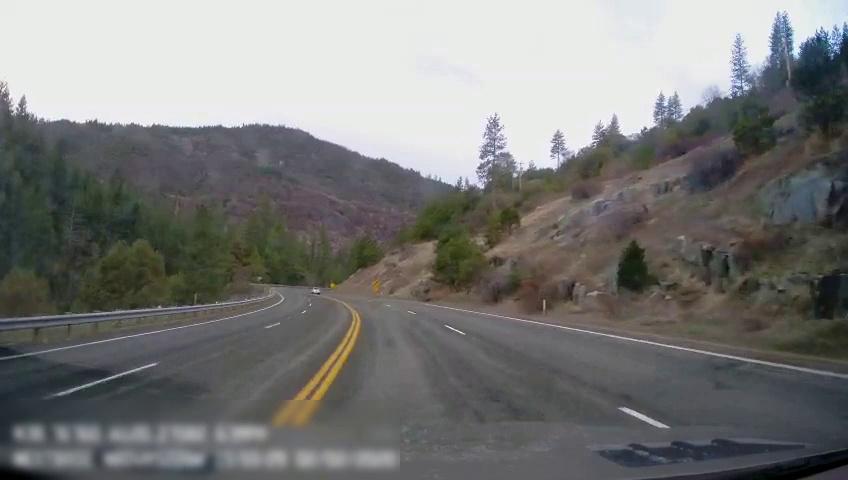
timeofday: Day
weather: Sunny
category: Drivable Space
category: Lanes | Current Lane
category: Lanes | Current Lane
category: Lanes | Alternate Lane
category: Lanes | Alternate Lane
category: Lanes | Alternate Lane